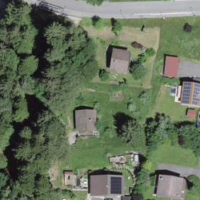
EUNIS habitat code: 55
Species observed at this site:
Caltha palustris